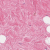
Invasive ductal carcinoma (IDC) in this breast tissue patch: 0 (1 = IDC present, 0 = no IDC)